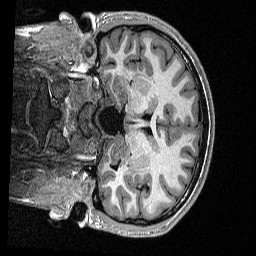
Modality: T1w
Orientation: coronal
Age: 23
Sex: male
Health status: healthy
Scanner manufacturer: siemens
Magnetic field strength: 1.5 T
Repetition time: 2.73 s
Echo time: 0.00357 s